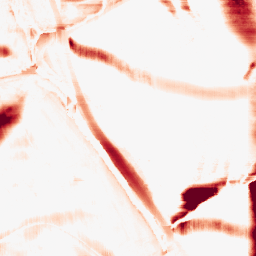
Category: morphological
Decomposition family: morphological_rect
Decomposition parameters: operation: opening
width: 50
height: 20
Upsampling method: regularized
Upsampling parameters: scale: 4
lambda_reg: 0.01
Upsampling scale: 4